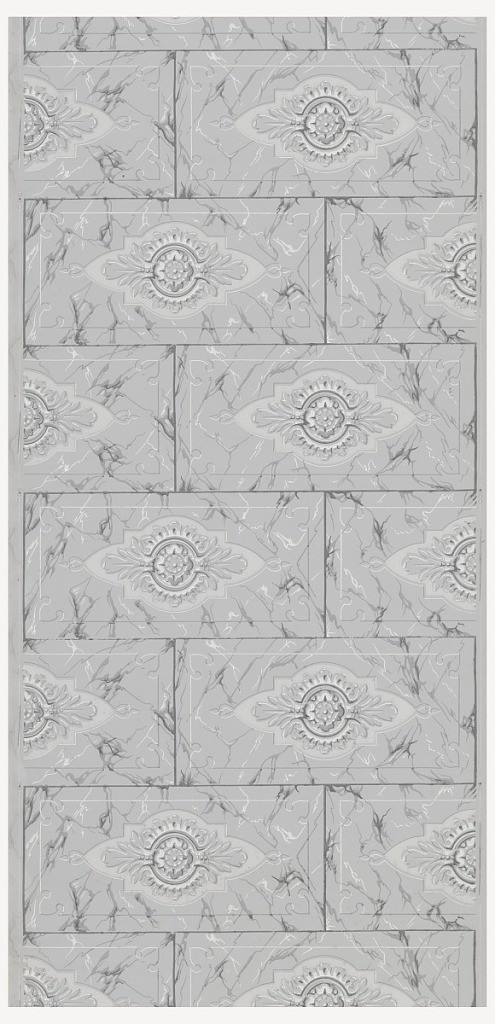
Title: Sidewall
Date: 1840–60
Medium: Block printed on continuous paper
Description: Ashlar block design with Greek-inspired medallion centered in each block.